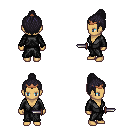
a pixel art fantasy rpg character, female body template, human, tanned skin, gray robe, teal pants, raven short topknot hairstyle, bronze tiara, dagger, four views (front, back, left, right), 2x2 character sprite sheet, small pixel art, hard edges, no anti-aliasing